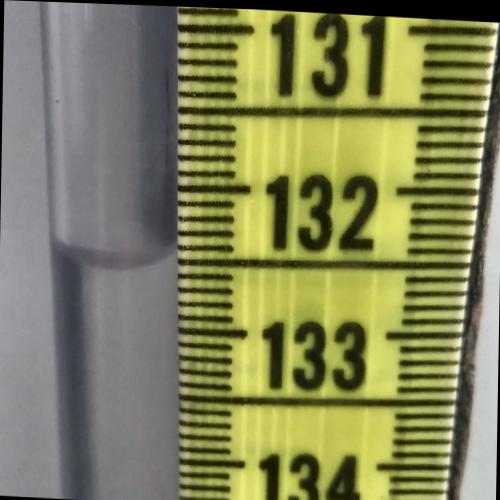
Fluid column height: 132.5 cm